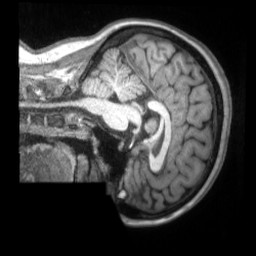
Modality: T1w
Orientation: sagittal
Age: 18
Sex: female